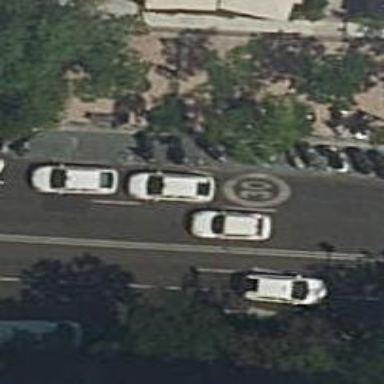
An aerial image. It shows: Motorcycle parking area.